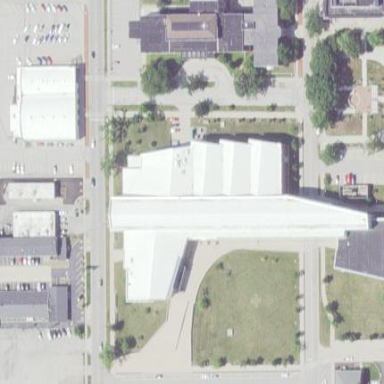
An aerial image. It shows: University building with sports center on the premises.